Question: Let's imagine the following graph :

Let's assume that each Vertex is a type "Account", except for the client which is a type... "Client" or whatever.
Assuming that the Edge "supervise" allows the Boss to access all the informations of his Managers.
And "frames" allows the Manager to access all the informations of his interns.
And finally, belongs_to allows the intern to see client informations.
Starting from an account, I want to know if this account can access to a specific client. Allowing some Directions for some Edges and forbidding others... For instance, it would be possible to go through the Edge supervise the way : OUT ---> IN but not IN ---> OUT.
But for belongs_to, IN---> OUT would be possible.
Doing it from Java, I was thinking of a recursive function but it might be difficult to avoid redundancy and infinite recursive in some cases, and it seems like there's a lot of conditions to manage.
From SQL command we could do something like :
'''
SELECT EXPAND(SET(OUT('supervise').OUT('frames').IN('belongs_to'))) FROM #Boss_id
'''
I think it would return a list of client and we could check the presence of the wanted client. But this would only work for the boss, and for a Manager I would only do :
'''
SELECT EXPAND(SET(OUT('frames').IN('belongs_to'))) FROM #Manager_id
'''
I don't really see how to generalize this command.
So my question is :
Is there an "easy" way to run through a graph, something in the Java API or any recommanded way ?
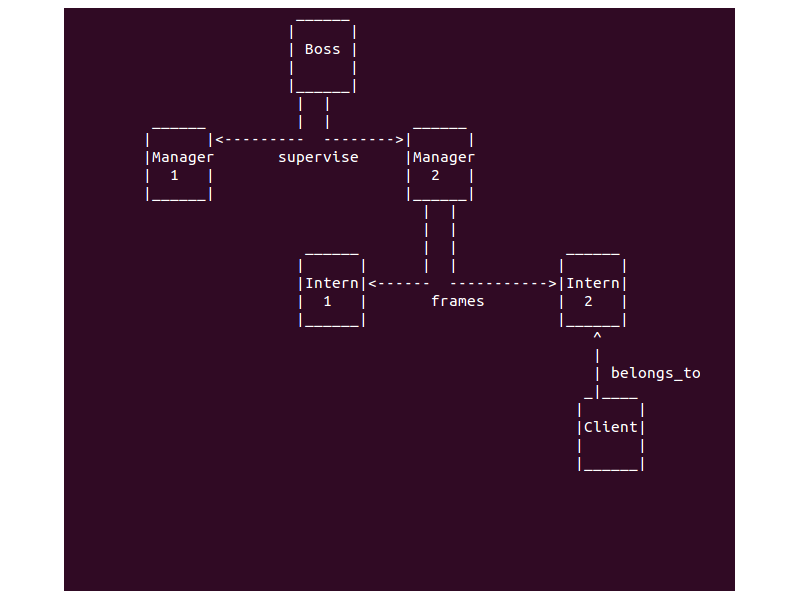
Answer: '''
create class Account extends V
create class Client extends V
create class Supervise extends E
create class Frames extends E
create class BelongsTo extends E
create vertex Account set name = 'boss' #12:0
create vertex Account set name = 'manager1' #12:1
create vertex Account set name = 'manager2' #12:2
create vertex Account set name = 'intern1' #12:3
create vertex Account set name = 'intern2' #12:4
create vertex Client set name = 'client1'
create edge Supervise from #12:0 to [#12:1, #12:2]
create edge Frames from #12:2 to [#12:3, #12:4]
create edge BelongsTo from #13:0 to #12:4
'''
I believe this is the situation described above.
You can:
'''
select from (
traverse out('Supervise'), out('Frames'), in('BelongsTo') from <rid>
) where @class = 'Client'
'''
Note that the will be returned only if you replace the with , or .